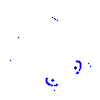
Particle: pion